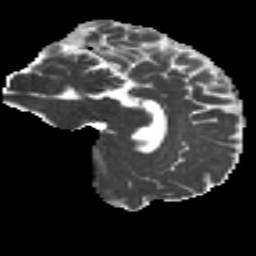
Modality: MD
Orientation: sagittal
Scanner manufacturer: siemens
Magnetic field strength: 3 T
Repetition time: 4.16 s
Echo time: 0.0806 s